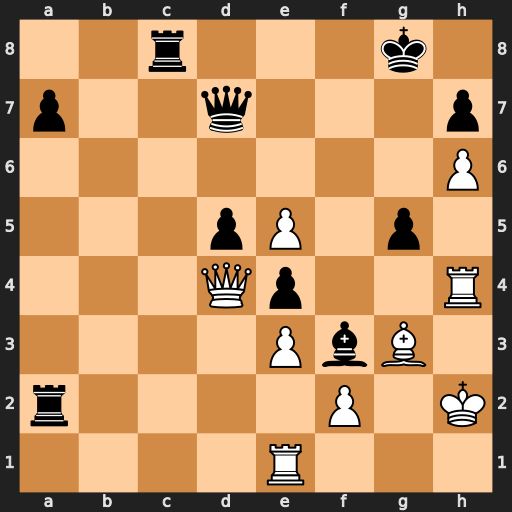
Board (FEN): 2r3k1/p2q3p/7P/3pP1p1/3Qp2R/4PbB1/r4P1K/4R3
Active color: w
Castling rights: -
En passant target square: -
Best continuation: e6 Qe7 Rg1